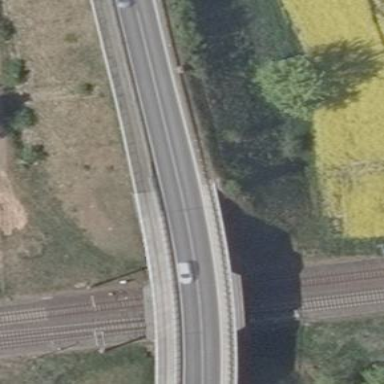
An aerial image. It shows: Bridge with beam structure.